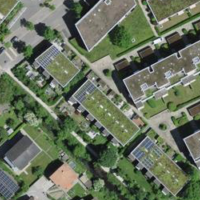
EUNIS habitat code: 54
Species observed at this site:
Dipsacus fullonum
Prunus spinosa
Angelica sylvestris
Prunus padus